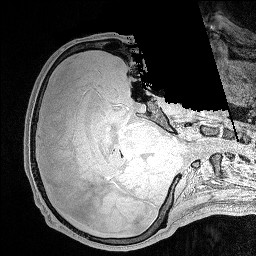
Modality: FLASH
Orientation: axial
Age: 25
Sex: male